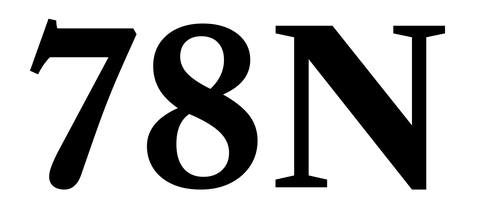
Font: LibreCaslonText_Bold